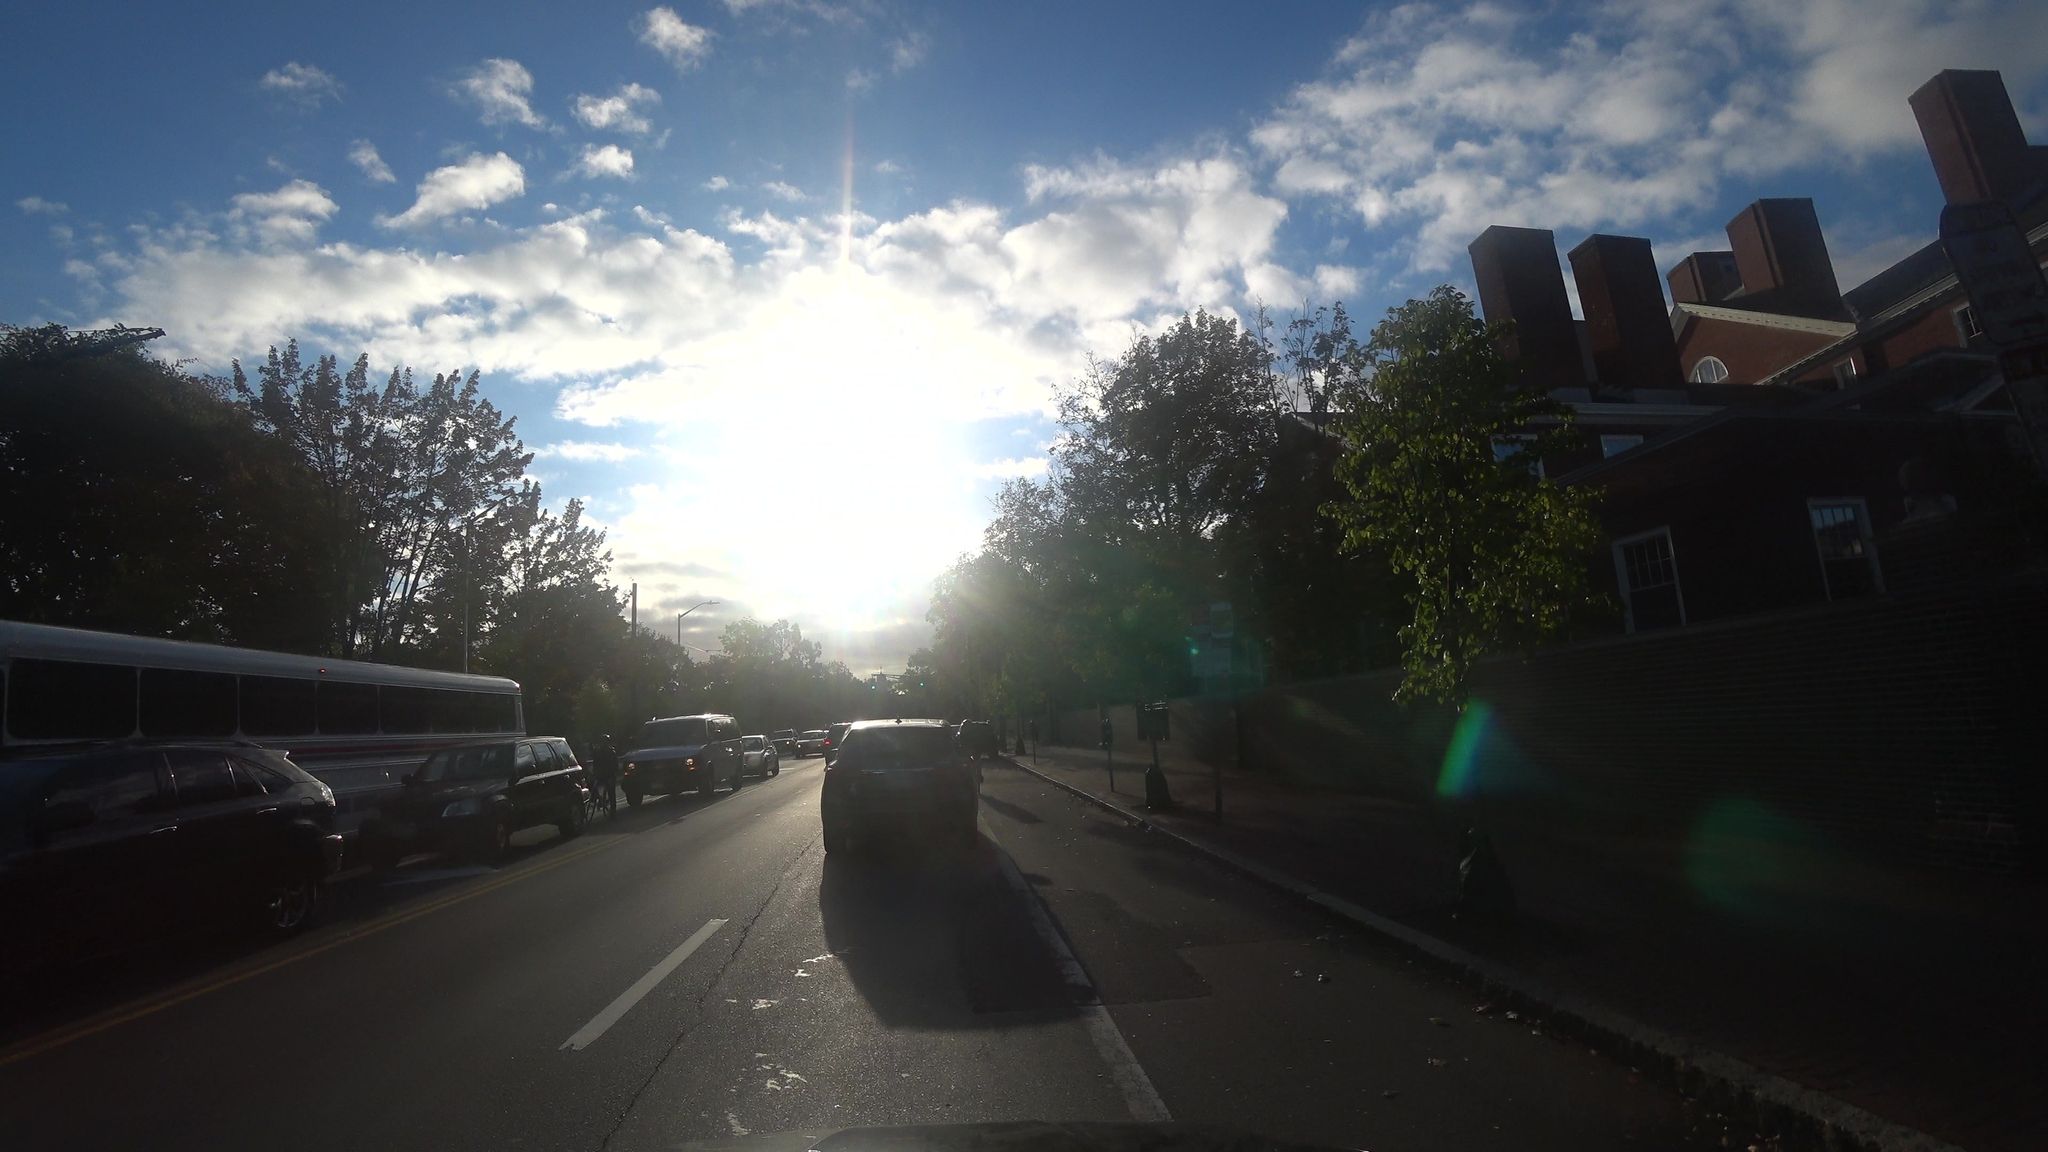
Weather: clear
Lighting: day
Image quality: good
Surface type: driving surface
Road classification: tertiary
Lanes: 4
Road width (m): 21.3
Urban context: urban centre
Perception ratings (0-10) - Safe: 1.38, Lively: 6.28, Beautiful: 8.74, Boring: 1.21, Depressing: 1.32, Wealthy: 4.93